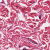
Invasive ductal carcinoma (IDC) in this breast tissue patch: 0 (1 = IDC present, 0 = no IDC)